Question: Mysql query:
'''
SELECT
customer.full_name,
transaction.transaction_amount,
transaction.id,
merchant.shop_name
FROM
customers customer,
customers_transaction_details transaction,
users merchant
WHERE
transaction.merchant_id = 1 AND transaction.customer_id = customer.id
'''
I am trying to join three tables which consist of 'customers', 'customers_transaction_details' and 'users'.
'customers_transaction_details' consists of two foreign keys: 'customer_id' from customers table and 'merchant_id' from users table.
The result based on the query above:

By right there should be only 4 records. The first 4 records are correct but there is a repetition of 121,131,141 and 151 with no shop name. How can I fix this?
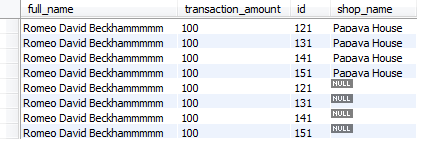
Answer: This will fix it:
'''
WHERE
transaction.merchant_id = merchant.id AND transaction.customer_id = customer.id AND merchant.id = 1
'''
It just needs a condition to map 'transaction' and 'users' tables. Setting 'transaction.merchant_id=1' by itself is not enough, because the 'users' table was left unlimited.
The join syntax in that query is obsolete, and has been so for more than 20 years. Write your joins like this:
'''
SELECT
customer.full_name,
transaction.transaction_amount,
transaction.id,
merchant.shop_name
FROM customers customer
INNER JOIN customers_transaction_details transaction ON transaction.customer_id = customer.id
INNER JOIN users merchant ON transaction.merchant_id = merchant.id
WHERE transaction.merchant_id = 1 AND
'''